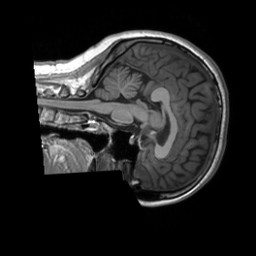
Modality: T1w
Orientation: sagittal
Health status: ill
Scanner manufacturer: siemens
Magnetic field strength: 3 T
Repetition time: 1.7 s
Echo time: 0.00239 s